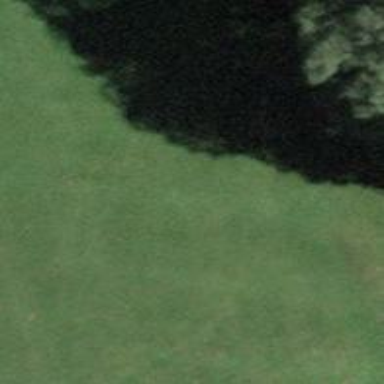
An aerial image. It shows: View of golf hole.